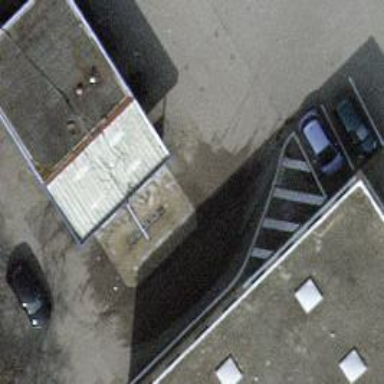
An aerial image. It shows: Car wash facility located under roof.